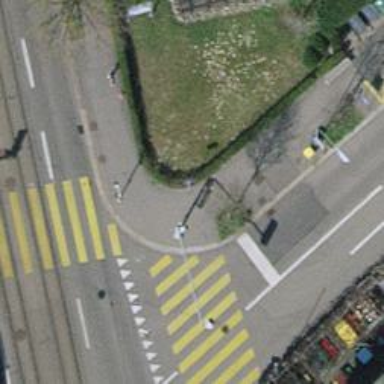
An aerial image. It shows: Kerb serving as barrier.